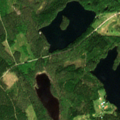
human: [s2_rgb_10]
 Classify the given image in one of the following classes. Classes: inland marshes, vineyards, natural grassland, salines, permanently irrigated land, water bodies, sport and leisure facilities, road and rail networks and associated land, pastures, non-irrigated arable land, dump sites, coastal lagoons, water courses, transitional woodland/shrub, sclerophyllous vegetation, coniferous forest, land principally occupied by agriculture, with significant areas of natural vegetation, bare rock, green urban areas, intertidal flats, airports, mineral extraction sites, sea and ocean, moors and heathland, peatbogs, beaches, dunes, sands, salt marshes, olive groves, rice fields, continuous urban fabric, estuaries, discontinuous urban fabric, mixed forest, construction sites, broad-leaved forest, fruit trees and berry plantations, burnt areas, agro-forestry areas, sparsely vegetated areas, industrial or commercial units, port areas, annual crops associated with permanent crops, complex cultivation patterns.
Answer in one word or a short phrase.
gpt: broad-leaved forest, coniferous forest, mixed forest, water bodies